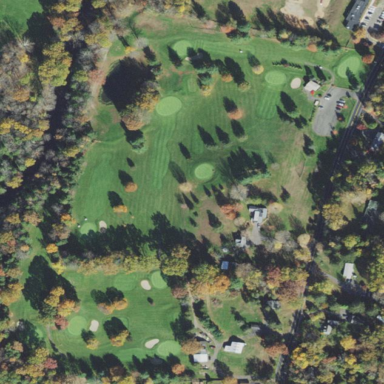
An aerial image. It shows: Golf course surrounded by greenery.